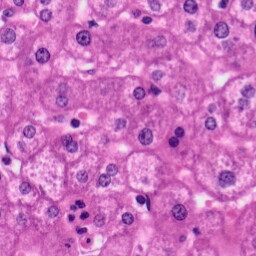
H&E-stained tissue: Liver